Question: Count the number of objects in the diagram.
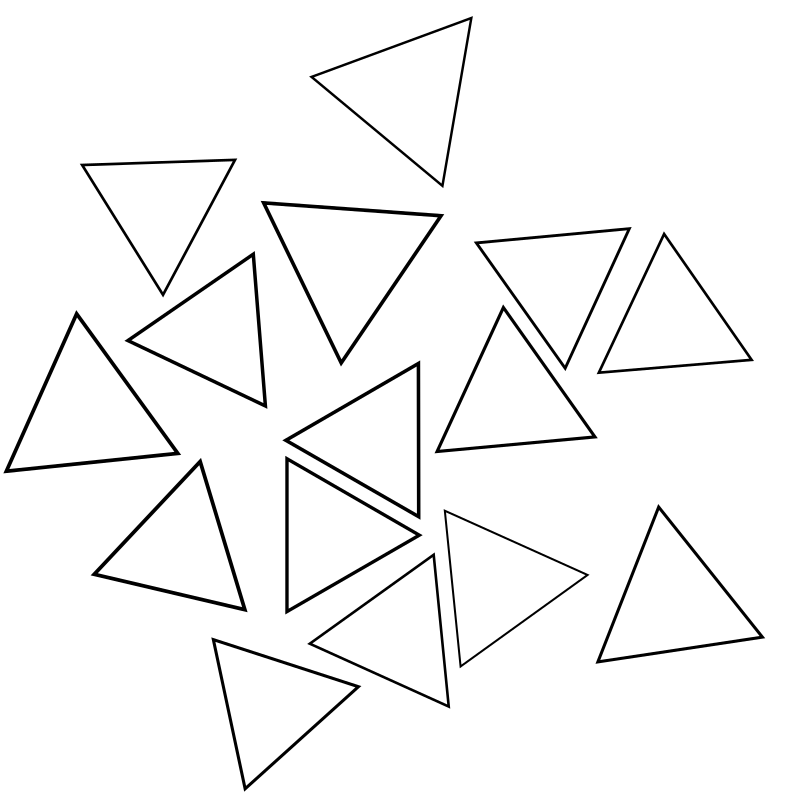
Answer: 15